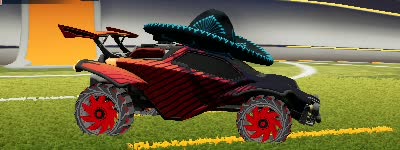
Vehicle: octane